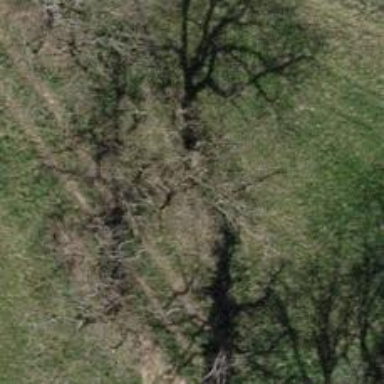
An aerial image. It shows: Beautiful tree in nature.